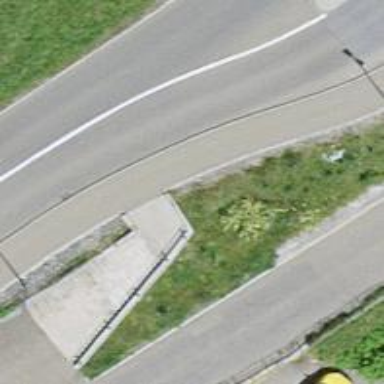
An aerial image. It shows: Road with steps.